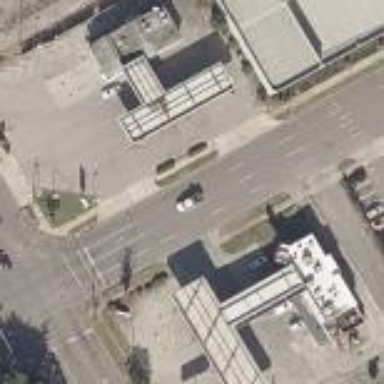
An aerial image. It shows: Fuel station.